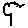
Label: tree